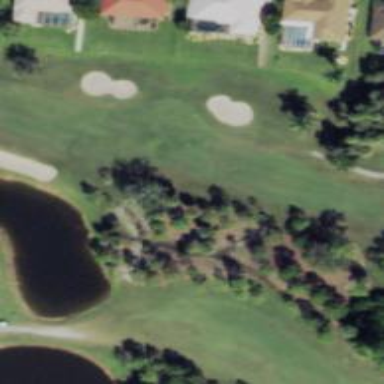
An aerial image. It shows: View of golf hole.